Question: I created an application that started with UITabBarController
Something like this:

Now I want to refer that that UITabBarController in the code. How am I supposed to do so?
Should I right drag to application delegate? (Doesn't work).
I could use instantiateViewControllerWithIdentfier: but I do not want to create a new UITabBarController. I want to refer to the existing one.
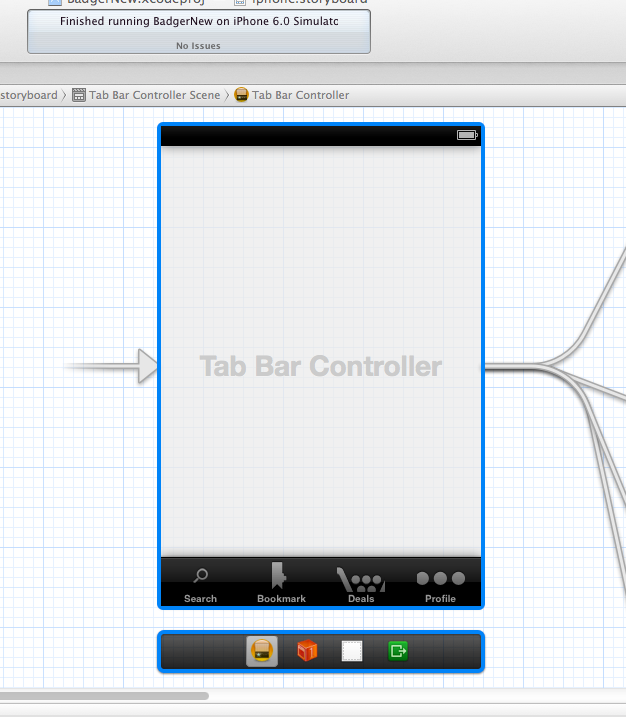
Answer: Where in code do you want to refer to it? If it's one of the controllers that the tab bar controller manages, then you can use self.tabBarController. If it's from the appDelegate you can use self.window.rootViewController.